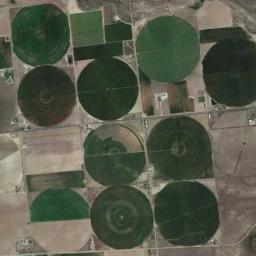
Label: circular_farmland